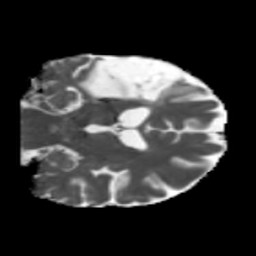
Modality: MD
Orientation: coronal
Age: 66
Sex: male
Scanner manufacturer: siemens
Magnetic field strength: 3 T
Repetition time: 5.47 s
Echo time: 0.0854 s